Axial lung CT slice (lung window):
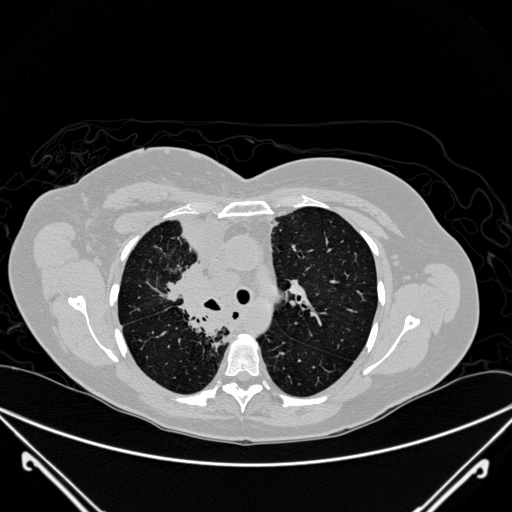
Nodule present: no